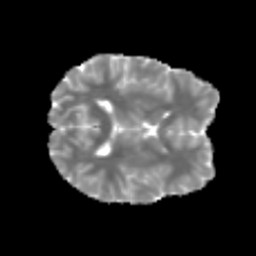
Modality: MD
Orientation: axial
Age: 25
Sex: female
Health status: healthy
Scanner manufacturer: siemens
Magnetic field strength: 3 T
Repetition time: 3.6 s
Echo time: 0.0964 s